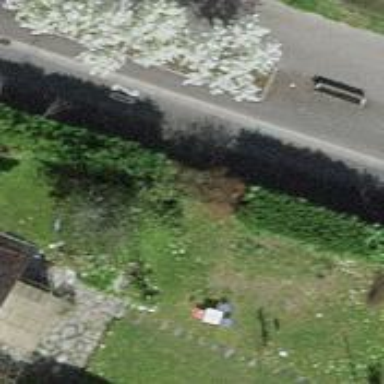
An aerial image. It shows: Living street with opposite cycleway.